Field crop: maize
Growth stage: 1
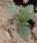
Species: datura